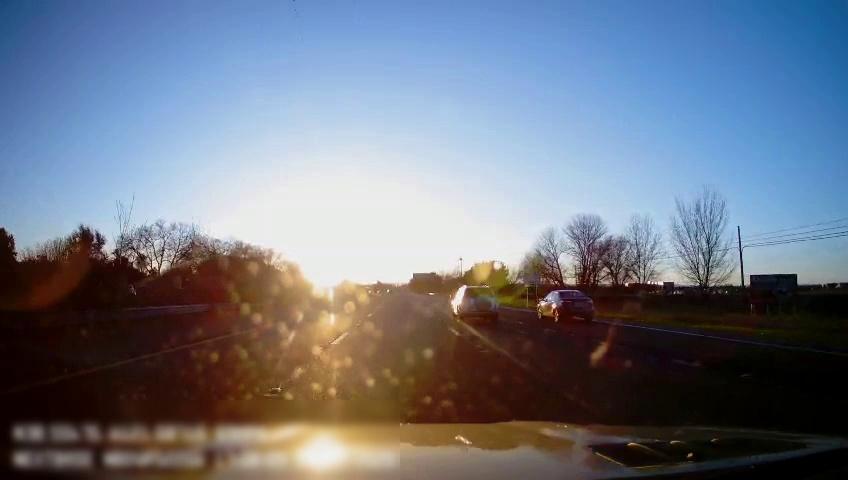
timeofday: Day
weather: Sunny
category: Drivable Space
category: Vehicles | Car
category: Vehicles | SUV
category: Lanes | Alternate Lane
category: Lanes | Current Lane
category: Lanes | Current Lane
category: Lanes | Alternate Lane
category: Lanes | Alternate Lane
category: Traffic | Signs
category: Traffic | Signs